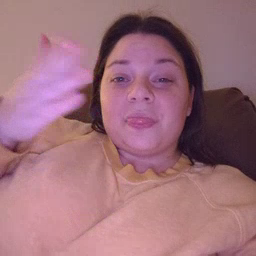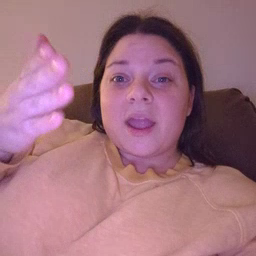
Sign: there